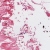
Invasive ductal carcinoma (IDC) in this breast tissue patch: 0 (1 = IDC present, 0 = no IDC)